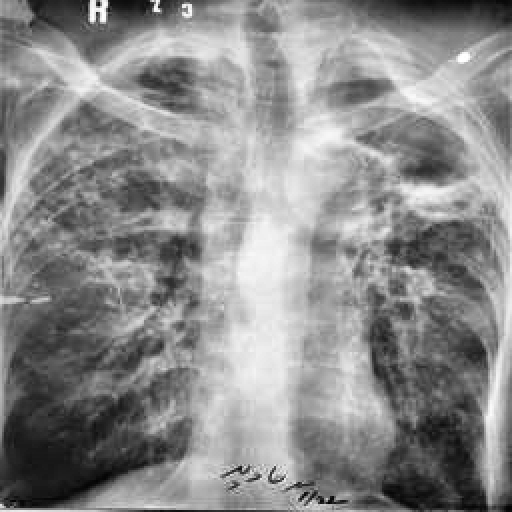
Finding: TUBERCULOSIS